Question: I'm running into issues working with dates/times with mongo and autoform.
I started with a migration from another DB system, where I had dates stored as strings.
the migration was in PHP and I used the following to convert to Mongo dates:
'''
return new MongoDate(strtotime($date));
'''
So, for example, I start with 7/30/1960 (july 30, 1960)
And In Mongodb, I see:
'''
ISODate("1960-07-30T05:00:00.000+0000"),
'''
And, when I view that in my table grid using a helper and the moment library:
'''
Template.registerHelper("mdy", function (date) {
if (date) {
return moment(date).format('MM/DD/YYYY');
}
});
'''
I get:
07/30/1960
Then, I open that up in a form, using 'autoForm' with a schema like this:
'''
someDate: {
type: Date,
}
'''
and still, I see '07/30/1960'
but then I save that to the database, and look back in the database to see what is saved:
'''
ISODate("1960-07-30T00:00:00.000+0000"),
'''
(Note it has changed from T05 to T00)
and now when I display that in my table grid I see:
'''
07/29/1960
'''
But interestingly, if I open that record again in the 'autoform', it shows '07/30/1960'
So there is obviously something going wrong with timezone, or GMT offset, or something like that
Anyone know what I'm missing?
EDIT: funny observation... I logged this question yesterday, Tuesday April 28, and today is Wednesday April 29, yet the question still says "asked today"

EDIT: adding mongodb tag ... you mongo guys can remove the tag if this is not a mongo issue!
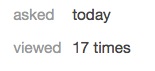
Answer: The solution I found was to use moment.utc(date) for formatting the date instead of just moment(date).
So, the helper would be:
'''
Template.registerHelper("mdy", function (date) {
if (date) {
return moment.utc(date).format('MM/DD/YYYY');
}
});
'''
Thanks to:
<URL>
for the push in the right direction!